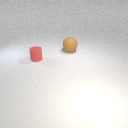
small red rubber cylinder to the left of large brown rubber sphere